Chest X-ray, PA view. Patient: 47 years old, sex M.
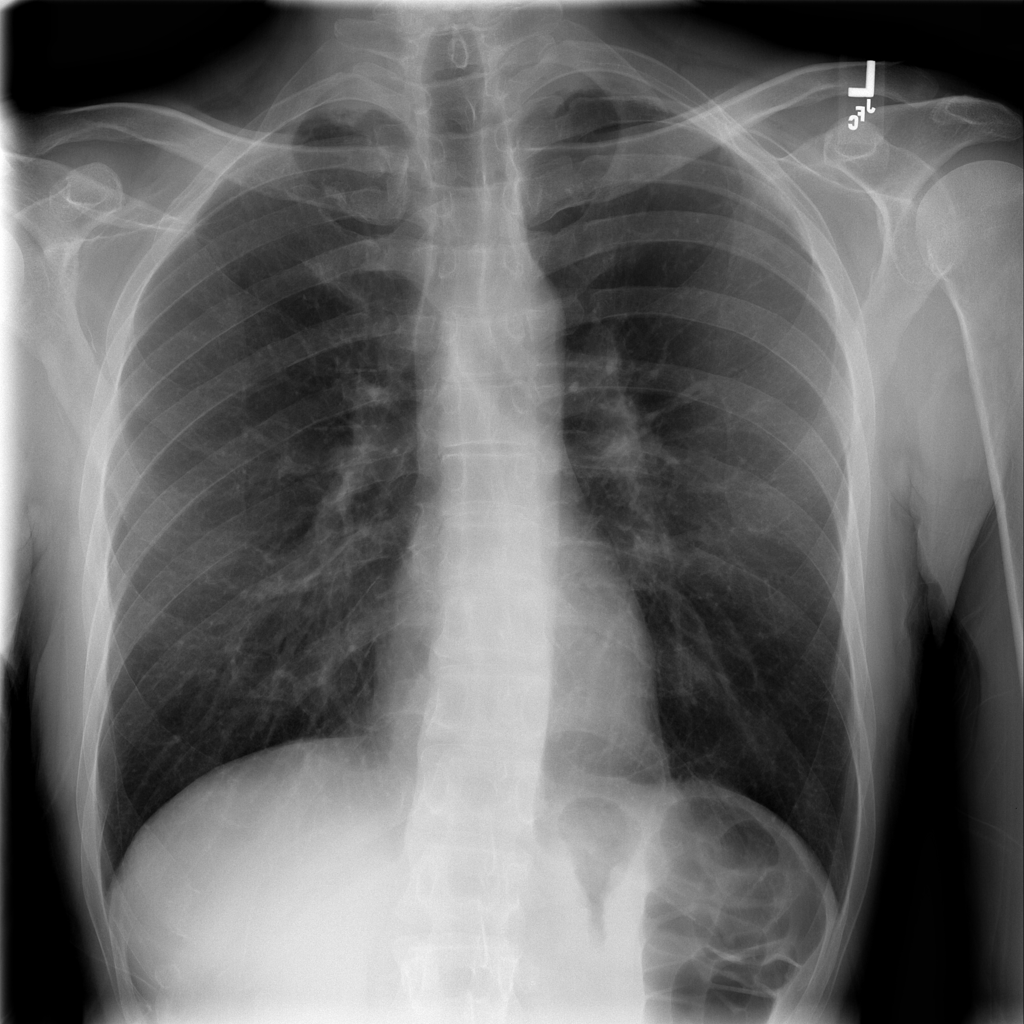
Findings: Nodule, Pleural_Thickening